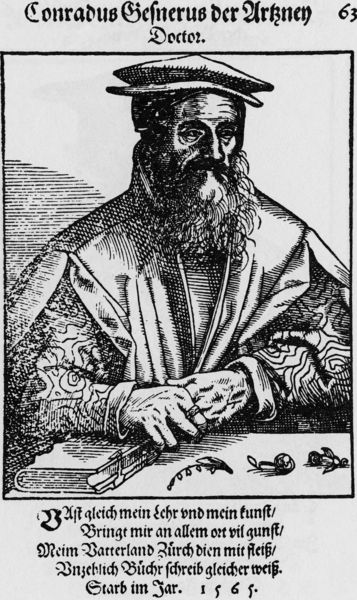
Titel: Bildnis des Conrad Gessner
Künstler: Tobias Stimmer
Institution: (Seriendruck)
Schlagwörter: blätter, dunkel, feder, hand, mann, schatten, umhang, weiß, blume, grau, handschuhe, hell, hut, nase, schwarz, stirn, tisch, zeichnung, blick, rose, tuch, muster, alt, bart, kappe, mütze, augen, falten, gesicht, kleidung, kragen, samt, vollbart, bild, bildnis, hals, herr, hände, portrait, porträt, signatur, gewand, halbfigur, kutte, mantel, reich, kaufmann, pflanzen, brustbild, bruststück, renaissance, holzschnitt, schrift, papier, alter mann, datierung, grafik, graphik, pfeife, inschrift, pupillen, deutsch, ring, striche, buch, kloster, religion, druck, schweiz, schraffur, holzstich, radierung, stich, seite, schwarzweiß, text, stempel, arzt, kunst, insekten, zunft, brokat, tinte, buchdruck, schnörkel, barett, portät, gedicht, gelehrter, hans, dürer, käfer, kupferstich, fraktur, durck, frontispitz, altdeutsch, doktor, tel, kapuze, latein, mediziner, lateinisch, zürich, epitaph, reformation, majuskel, seriendruck, sachs, balthasar, minuskel, stic, doctor, portrat, conrad, conradus, majuskelk, subscription, memoria, deutscher text, konrad, nachruf, 1565, 16. jahrhundert, 63, azrt, artznen, atznen, genfnerus, buchdrck, ahnenbuch, tinze, gediht